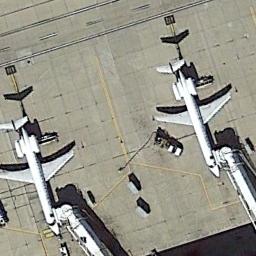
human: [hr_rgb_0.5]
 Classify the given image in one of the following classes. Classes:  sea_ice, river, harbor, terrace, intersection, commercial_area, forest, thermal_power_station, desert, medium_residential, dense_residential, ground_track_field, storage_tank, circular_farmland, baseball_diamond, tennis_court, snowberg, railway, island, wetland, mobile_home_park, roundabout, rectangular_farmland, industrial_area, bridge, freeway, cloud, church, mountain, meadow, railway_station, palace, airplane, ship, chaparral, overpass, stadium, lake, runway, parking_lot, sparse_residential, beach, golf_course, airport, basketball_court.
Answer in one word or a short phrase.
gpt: airplane